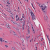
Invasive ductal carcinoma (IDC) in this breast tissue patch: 1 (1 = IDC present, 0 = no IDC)